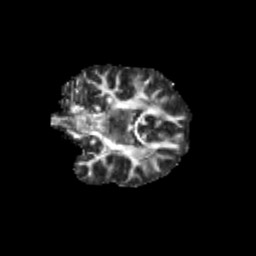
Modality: FA
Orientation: coronal
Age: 12
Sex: female
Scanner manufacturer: siemens
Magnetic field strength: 3 T
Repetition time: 3.8 s
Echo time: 0.07 s